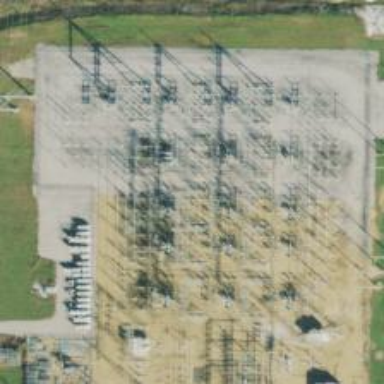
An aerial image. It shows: Switch used for power control.